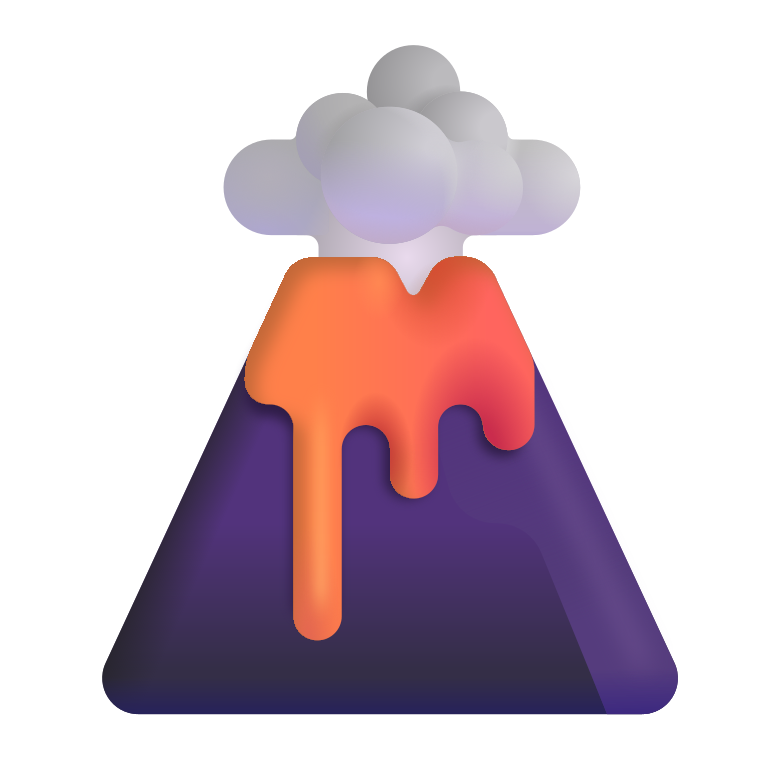
volcano color